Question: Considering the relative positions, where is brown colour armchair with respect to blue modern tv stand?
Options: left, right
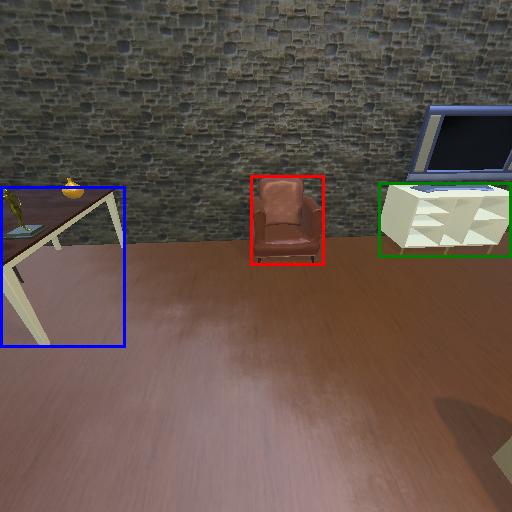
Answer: left